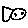
Label: fish